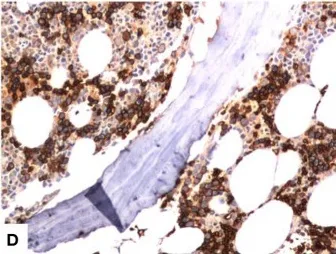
Characteristic pictures of the bone marrow biopsy. (D) Abnormal localization of erythroblasts (some with megaloblastic features) on the endosteum of the trabecular bone (Glycophorin C stain).
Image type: pathology (immunostaining)